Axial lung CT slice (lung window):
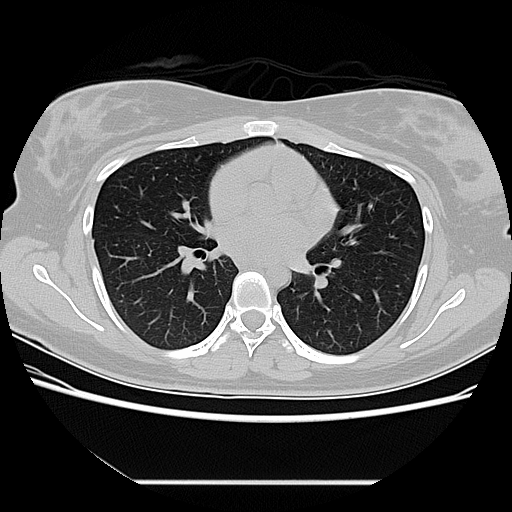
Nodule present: no